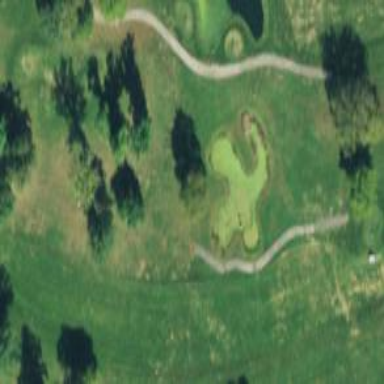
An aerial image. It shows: Grassy area designated as golf fairway.